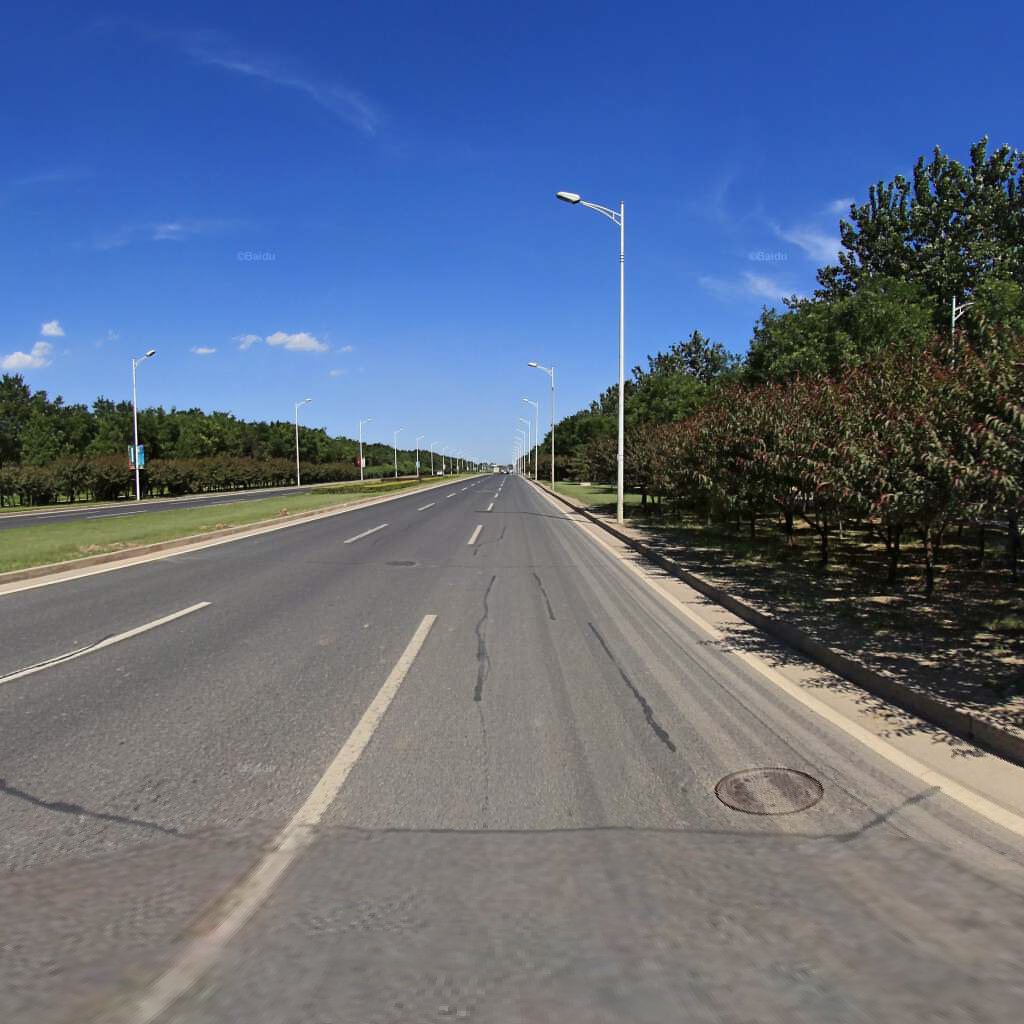
Region: Haidian
Road damage annotations: longitudinal patch, transverse patch, transverse patch, longitudinal patch, longitudinal patch, longitudinal patch, longitudinal patch, manhole cover, longitudinal patch, manhole cover